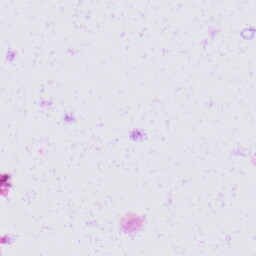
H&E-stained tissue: Skin